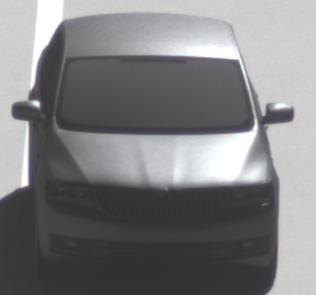
Make: Skoda
Model: Rapid
Detailed model: Rapid 1.2 Active Limousine
Model produced from: 2012/10
Model produced until: 2015/04
Doors: 5
Color: gray
Road condition: dry road
Daytime: morning or afternoon
Contrast: high contrast